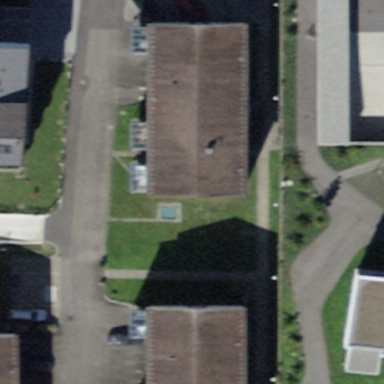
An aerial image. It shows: View of apartment building.